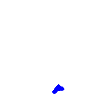
Particle: electron